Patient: sex M, age 58
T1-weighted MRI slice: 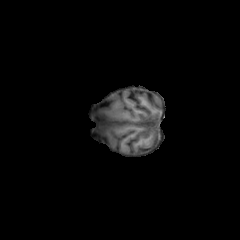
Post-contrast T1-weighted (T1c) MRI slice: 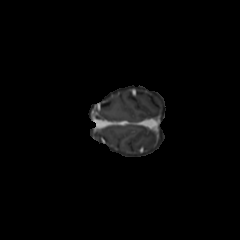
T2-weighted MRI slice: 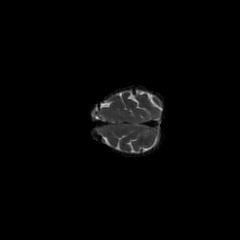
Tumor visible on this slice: no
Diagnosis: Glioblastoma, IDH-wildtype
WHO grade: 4